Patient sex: F
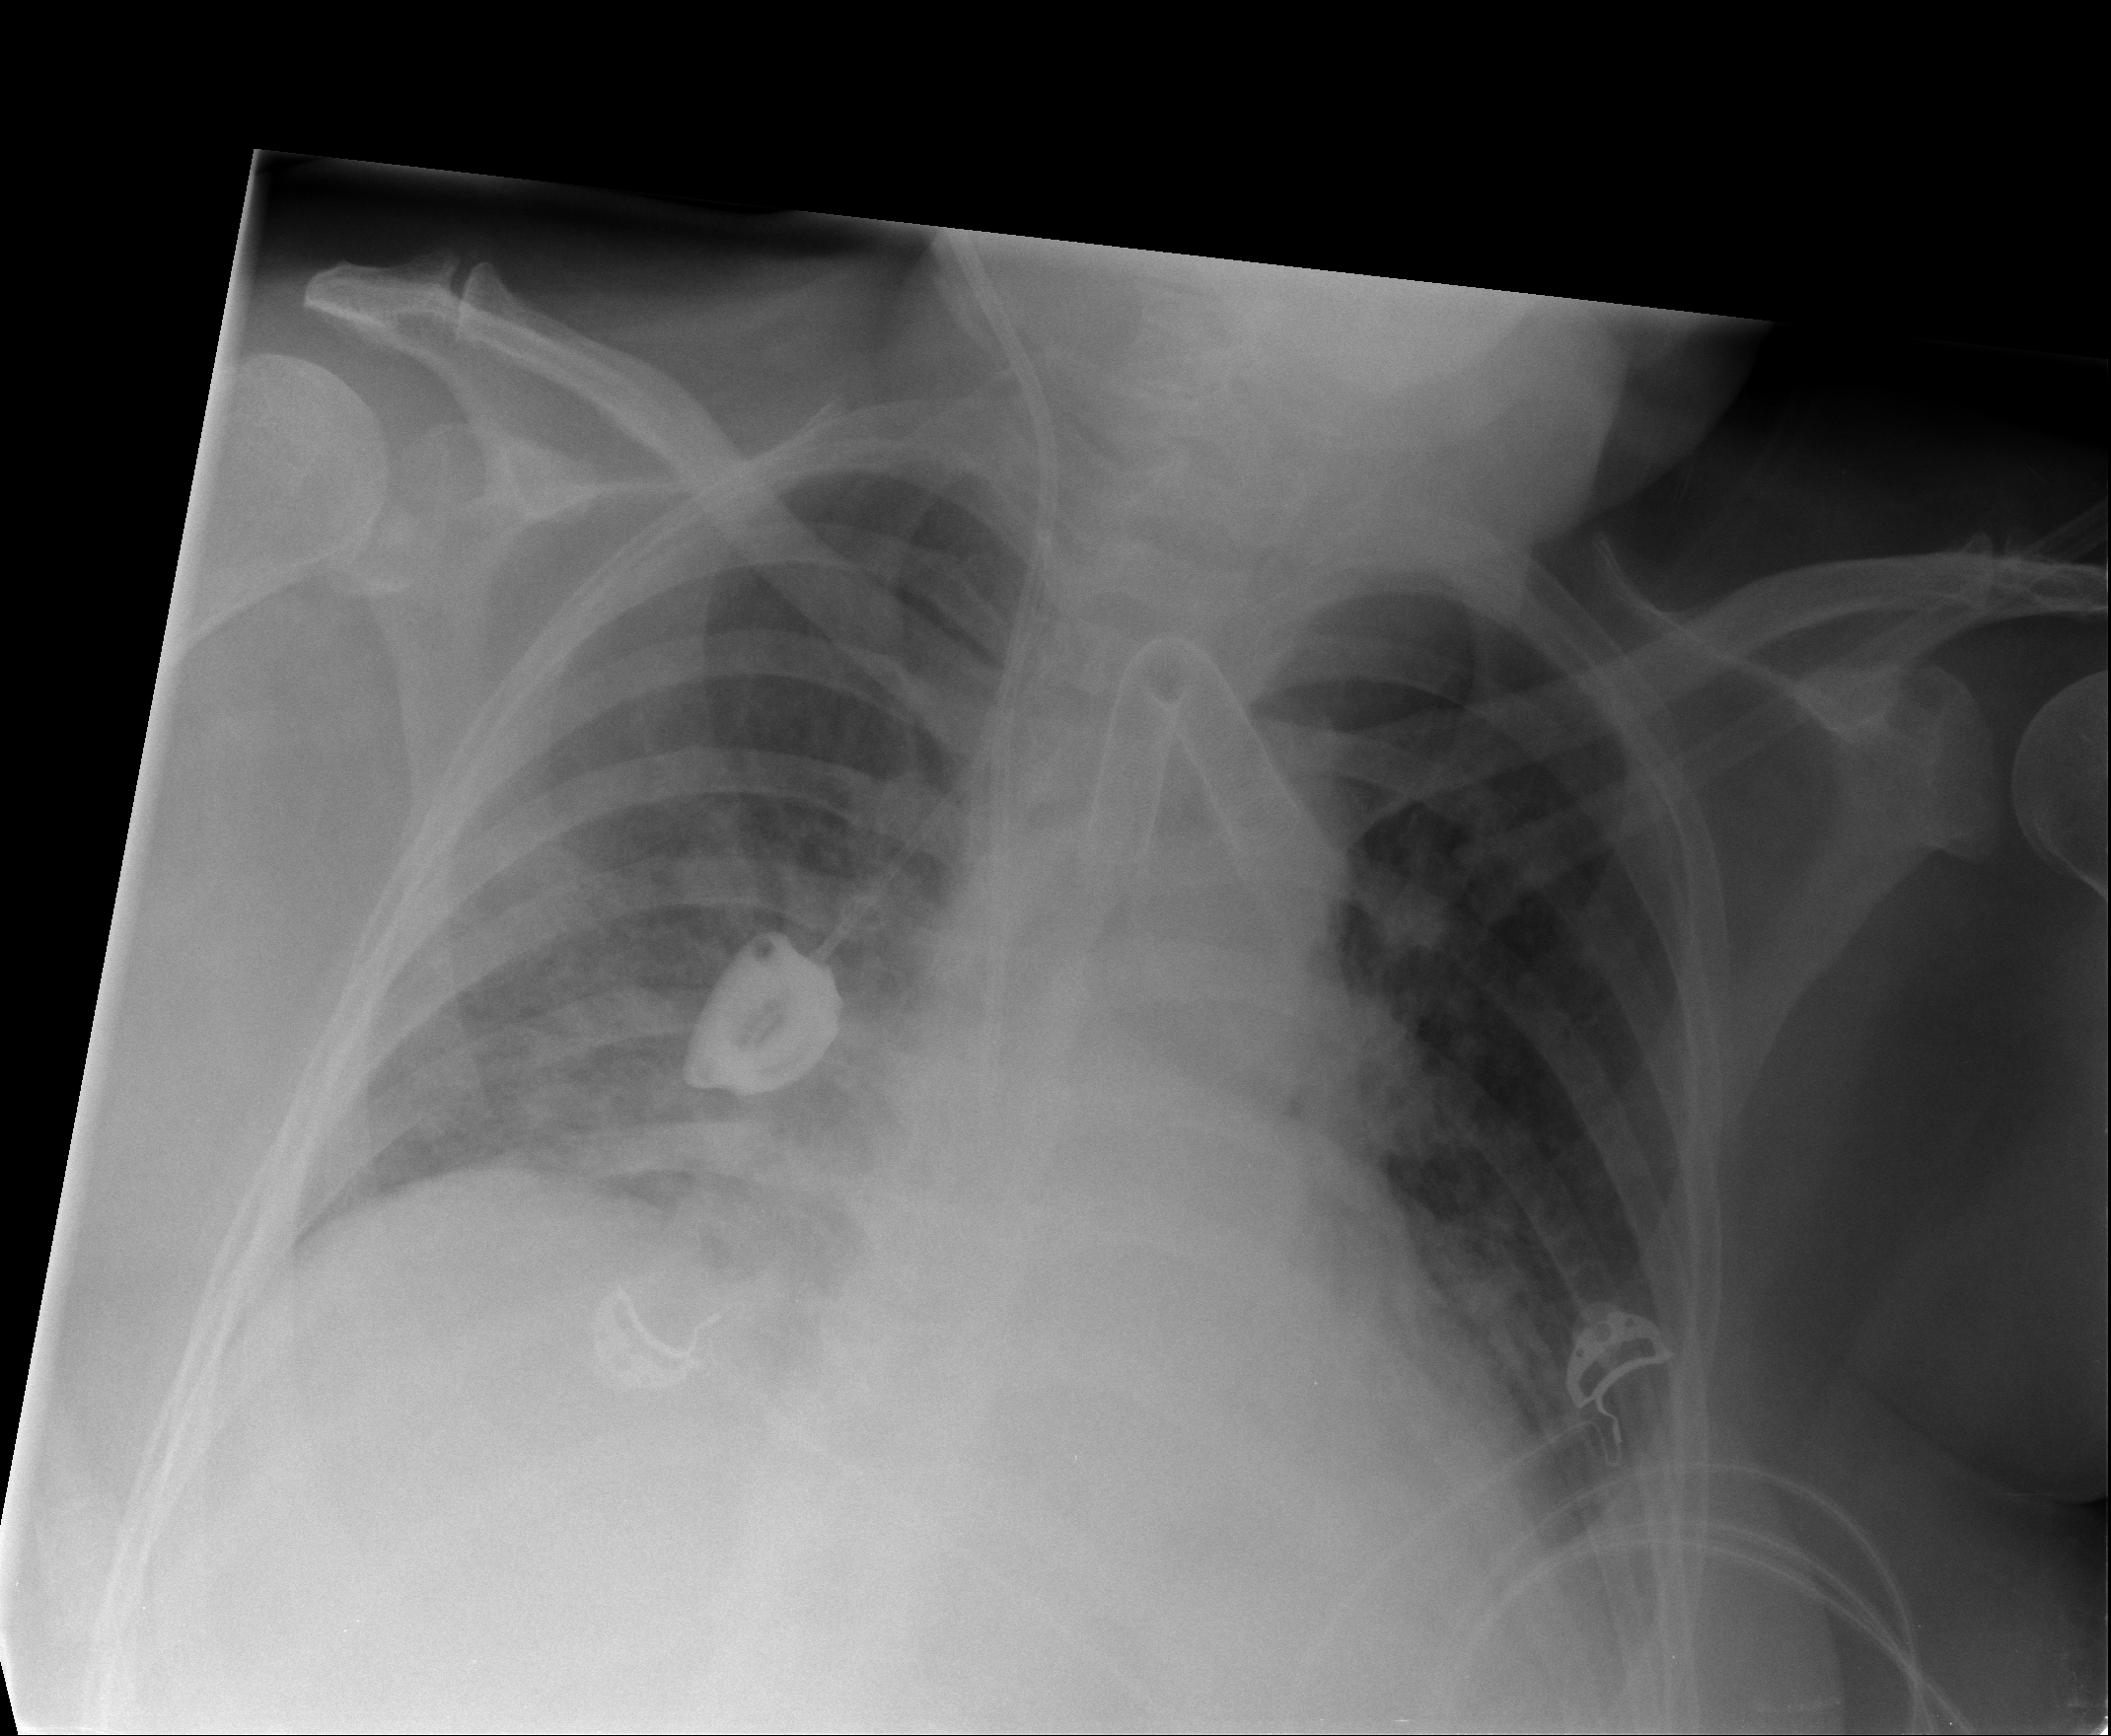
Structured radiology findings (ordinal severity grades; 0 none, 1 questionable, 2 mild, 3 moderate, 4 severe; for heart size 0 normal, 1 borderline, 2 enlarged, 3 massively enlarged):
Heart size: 2
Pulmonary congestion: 2
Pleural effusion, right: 2
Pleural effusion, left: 2
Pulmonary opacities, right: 2
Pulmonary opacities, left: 2
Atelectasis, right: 2
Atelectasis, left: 2